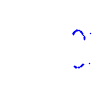
Particle: kaon